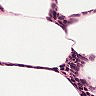
Metastatic tissue present: no